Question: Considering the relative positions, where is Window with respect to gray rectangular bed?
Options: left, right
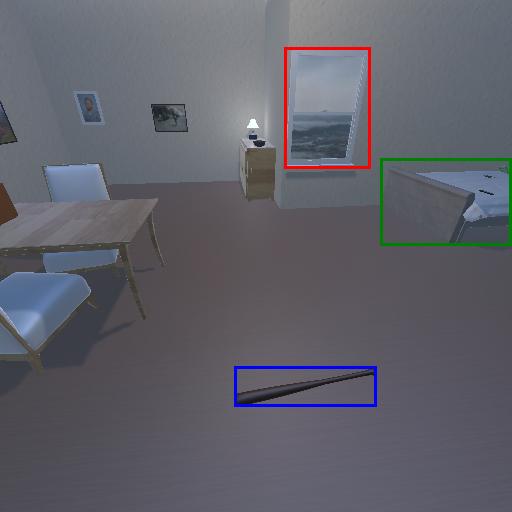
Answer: left